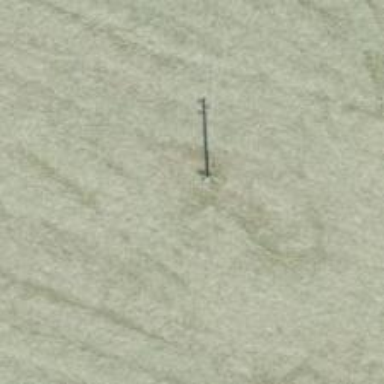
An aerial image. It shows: Power pole.